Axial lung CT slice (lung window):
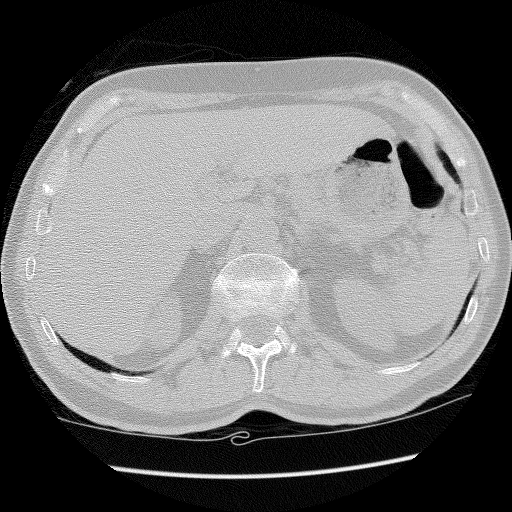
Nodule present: no